This time-frequency spectrogram was computed from a bearing vibration snapshot; brighter regions carry more energy. Classify the bearing condition as one of: normal, inner_race, outer_race, ball.
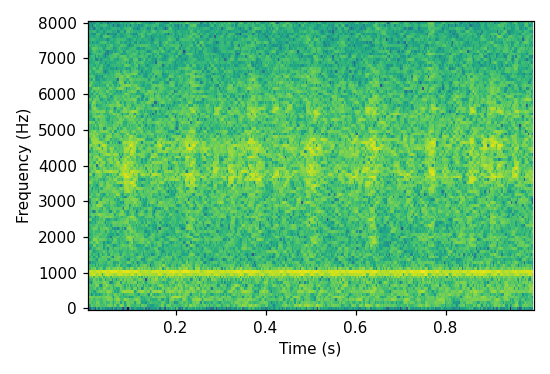
Answer: normal